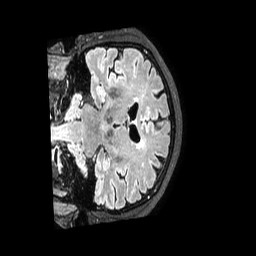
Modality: FLAIR
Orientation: coronal
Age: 70
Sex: female
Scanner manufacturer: philips
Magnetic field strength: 3 T
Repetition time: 4.8 s
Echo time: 0.34 s